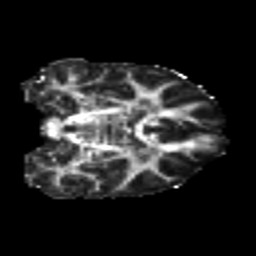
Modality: FA
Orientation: coronal
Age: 22
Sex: female
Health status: healthy
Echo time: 0.074 s